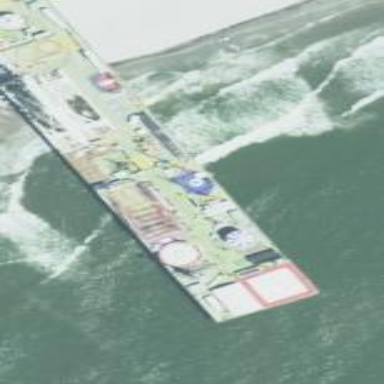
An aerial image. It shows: Pier at theme park.